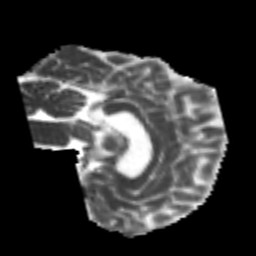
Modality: MD
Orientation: sagittal
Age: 26
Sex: male
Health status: healthy
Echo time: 0.074 s